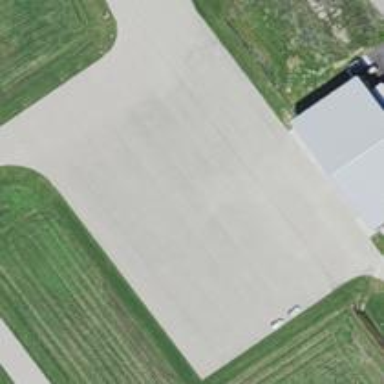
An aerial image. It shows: Apron at the airport.